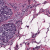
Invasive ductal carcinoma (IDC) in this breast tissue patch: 0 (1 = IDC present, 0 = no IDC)